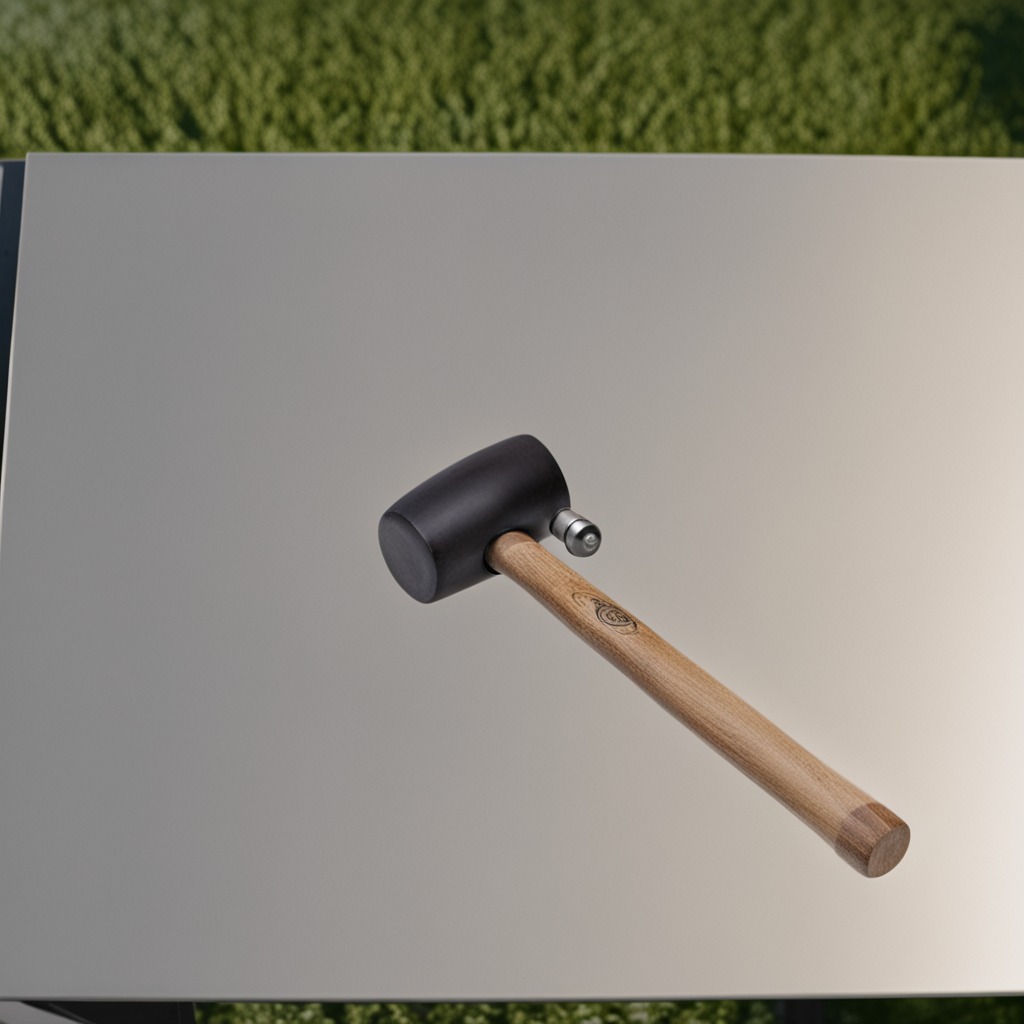
A hammer is lying on a clean utility table in a temporary outdoor tool station.